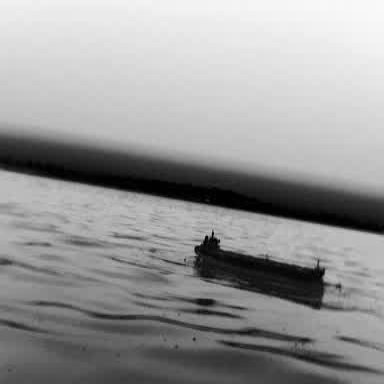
There is a liner in the infrared image.